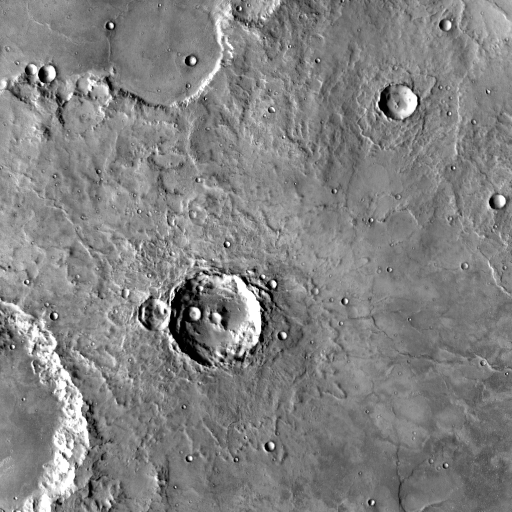
Crater classes present: Background, Other, Layered, Buried, Secondary